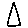
Label: triangle